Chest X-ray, PA view. Patient: 38 years old, sex M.
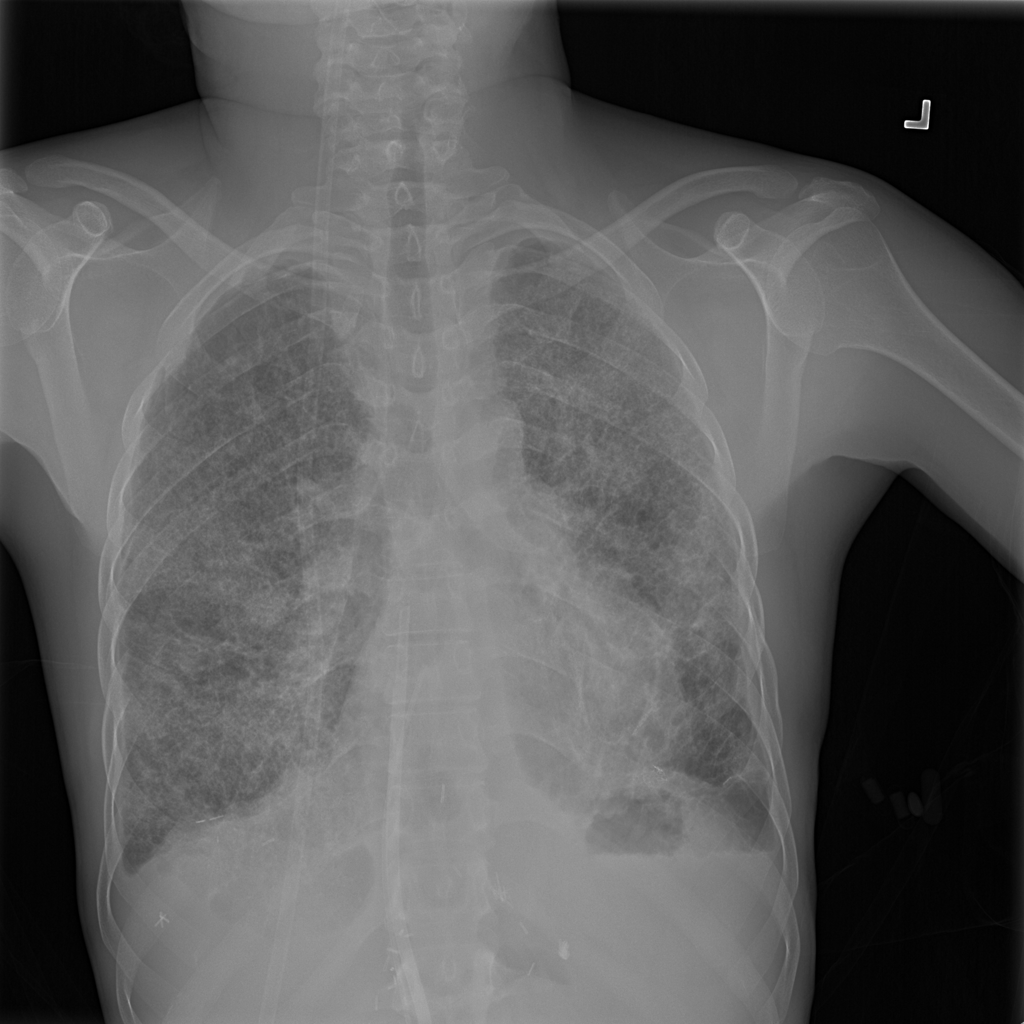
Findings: Pneumothorax